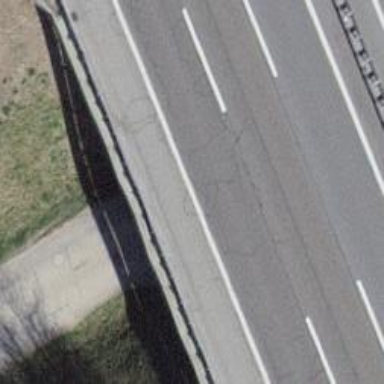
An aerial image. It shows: Asphalt road tunnel designated for service vehicles.